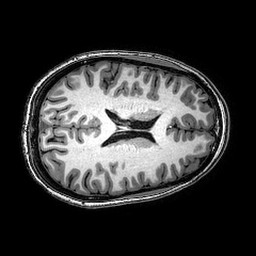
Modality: T1w
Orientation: axial
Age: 25
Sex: female
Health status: healthy
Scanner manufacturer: philips
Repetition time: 0.008157 s
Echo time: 0.00373 s